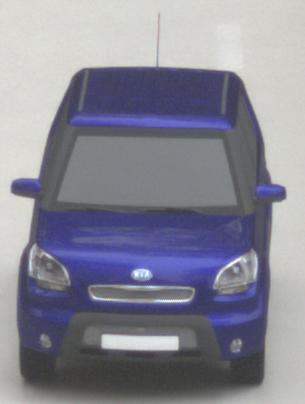
Make: KIA
Model: Soul 1.6
Detailed model: Soul (AM)
Model produced from: 2009/02
Model produced until: 2009/11
Doors: 5
Color: blue
Road condition: wet road
Daytime: morning or afternoon
Contrast: low contrast